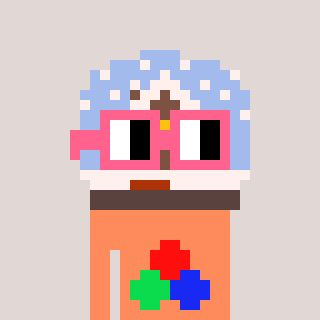
a pixel art character with square pink glasses, a snow globe-shaped head and a peachy-colored body on a warm background